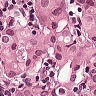
Metastatic tissue present: yes